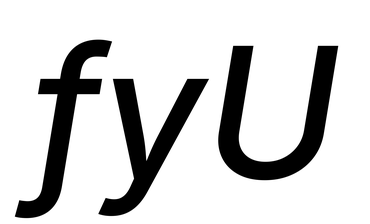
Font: Inter-Italic_Medium_Italic